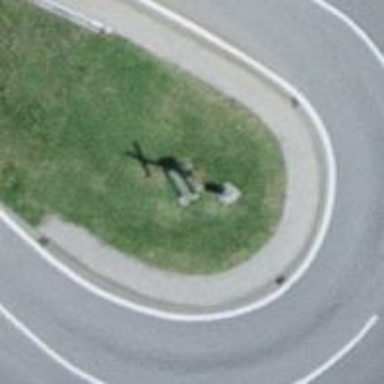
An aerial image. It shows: Wayside cross with historic significance.